Field crop: maize
Growth stage: 2
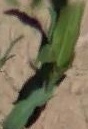
Species: maize